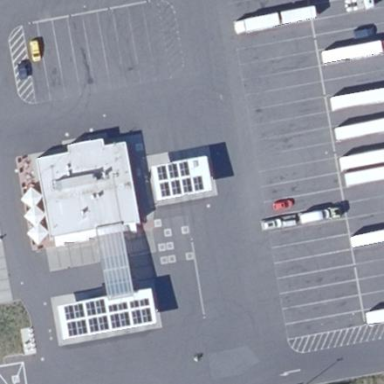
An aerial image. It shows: Fuel shop.